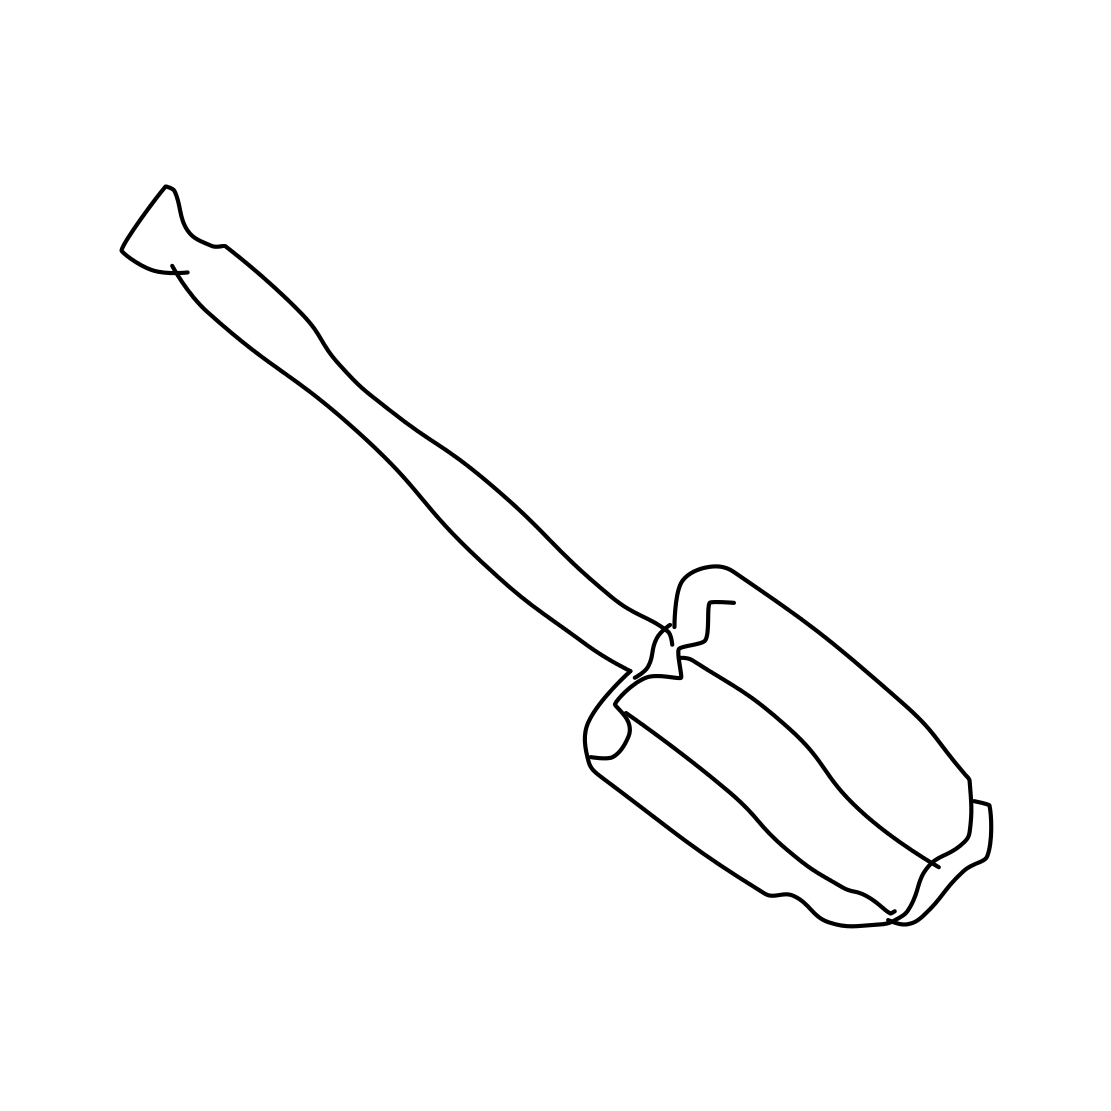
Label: screwdriver